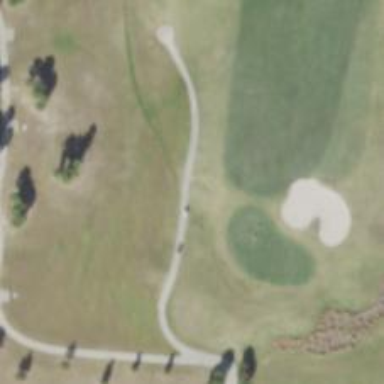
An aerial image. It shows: Golf cartpath that is also road path.